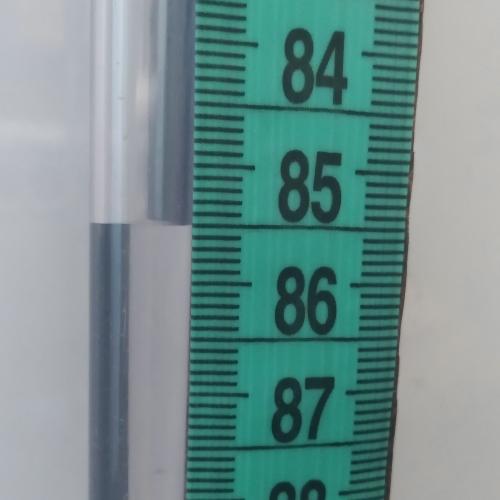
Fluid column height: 85.5 cm